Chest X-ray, AP view. Patient: 70 years old, sex M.
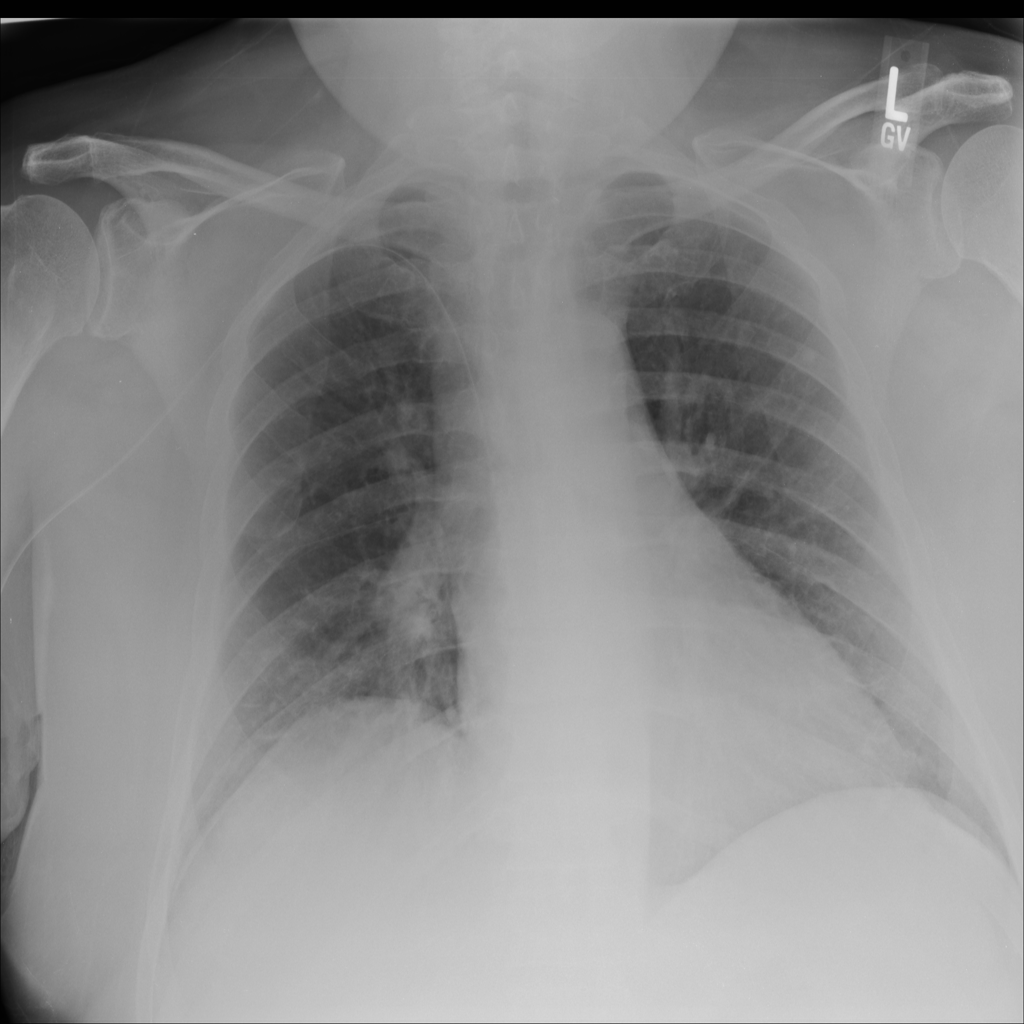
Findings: No Finding